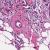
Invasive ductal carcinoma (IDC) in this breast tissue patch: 0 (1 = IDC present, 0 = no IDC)